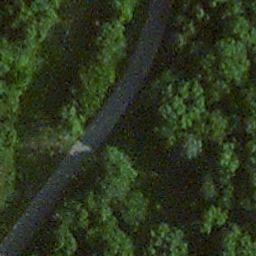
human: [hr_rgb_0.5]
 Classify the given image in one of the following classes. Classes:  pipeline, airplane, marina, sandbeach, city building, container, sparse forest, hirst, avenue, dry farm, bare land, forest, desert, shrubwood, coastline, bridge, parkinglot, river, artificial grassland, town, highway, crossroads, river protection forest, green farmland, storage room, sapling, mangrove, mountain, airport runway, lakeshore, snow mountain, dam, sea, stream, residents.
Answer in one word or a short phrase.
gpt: avenue